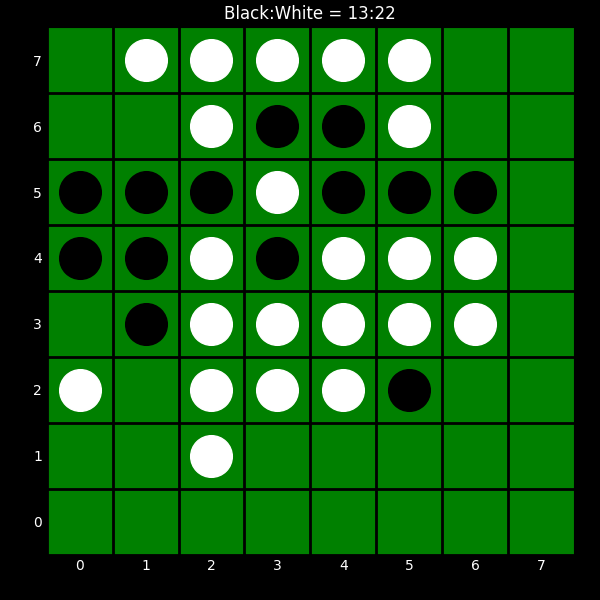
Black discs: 13
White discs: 22